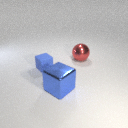
small blue rubber cube to the left of large red metal sphere